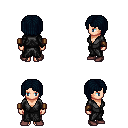
a pixel art fantasy rpg character, female body template, human, light skin, gray robe, gold greaves, raven pageboy hairstyle, leather bracers, maroon shoes, four views (front, back, left, right), 2x2 character sprite sheet, small pixel art, hard edges, no anti-aliasing